Question: I've made a plot using a data frame and ggplot. Here's the plot for example
I'll be using this in a presentation. In one slide, I'm going to talk about epsilon=0.1, and in the next I'll be talking about epsilon=0.5. My question is: How do I make one particular plot thicker? i.e. I wish to create a plot where the orange graph corresponding to epsilon=0.1 is thick (and thus highlighted), so the audience knows that is the graph I'm referring to.
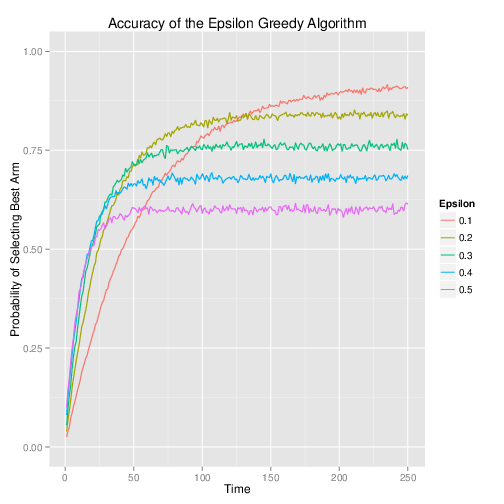
Answer: What I would do is add an additional column to the data, 'thickness', which you can assign to the 'size' aesthetic of 'geom_line'. You simply assign a higher value to the values in 'thickness' where 'epsilon' equals 0.1:
'''
df$thickness = ifelse(df$epsilon == 0.1, 2, 1)
'''
and use it in 'aes()' of 'geom_line()':
'''
ggplot(df,aes(x,y,color=as.factor(epsilon))) +
geom_line(aes(size = thickness)) + scale_size_identity()
'''
You can simply change the value in the call to 'ifelse' to change which line get's highlighted. Note the use of 'scale_size_identity' to prevent ggplot from scaling the values, and simply using the values in 'thickness' as such.
An example with the built-in dataset 'mtcars':
'''
ggplot(mtcars, aes(x = wt, y = mpg, color = factor(cyl))) +
geom_line(aes(size = ifelse(mtcars$cyl == 6))) +
scale_size_identity()
'''